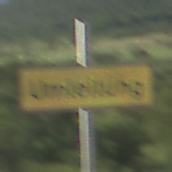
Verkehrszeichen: Umleitungsankuendigung
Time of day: MorningAfternoon
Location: Outdoor (RoadRail)
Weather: PartlyCloudy
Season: NotSpecified
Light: Natural